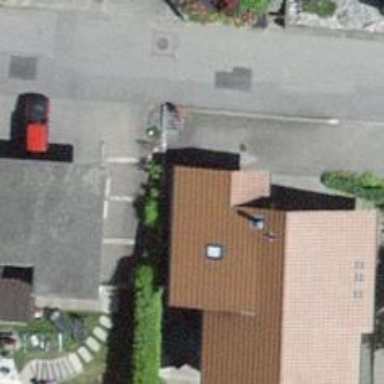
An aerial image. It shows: Residential building.